Contrast-enhanced CT slice 33 of 75
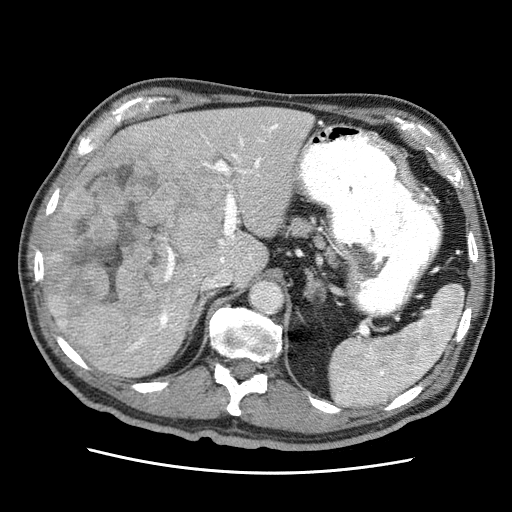
Segmented voxel counts for this case:
Liver: 953546 voxels
Tumor mass: 875867 voxels
Portal vein: 24243 voxels
Abdominal aorta: 9257 voxels